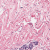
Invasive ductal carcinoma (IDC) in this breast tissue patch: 0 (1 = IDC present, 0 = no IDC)